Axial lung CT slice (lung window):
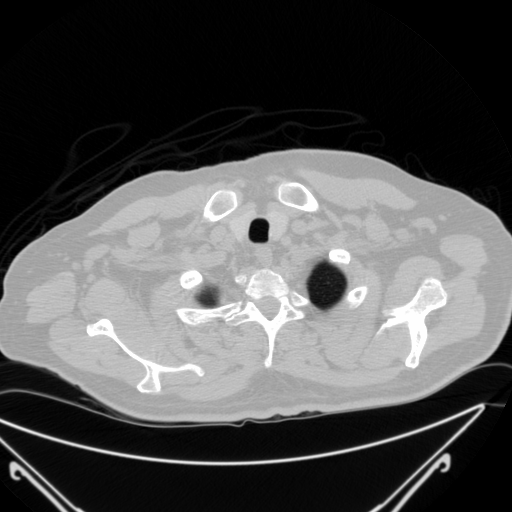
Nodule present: no